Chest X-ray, AP view. Patient: 55 years old, sex M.
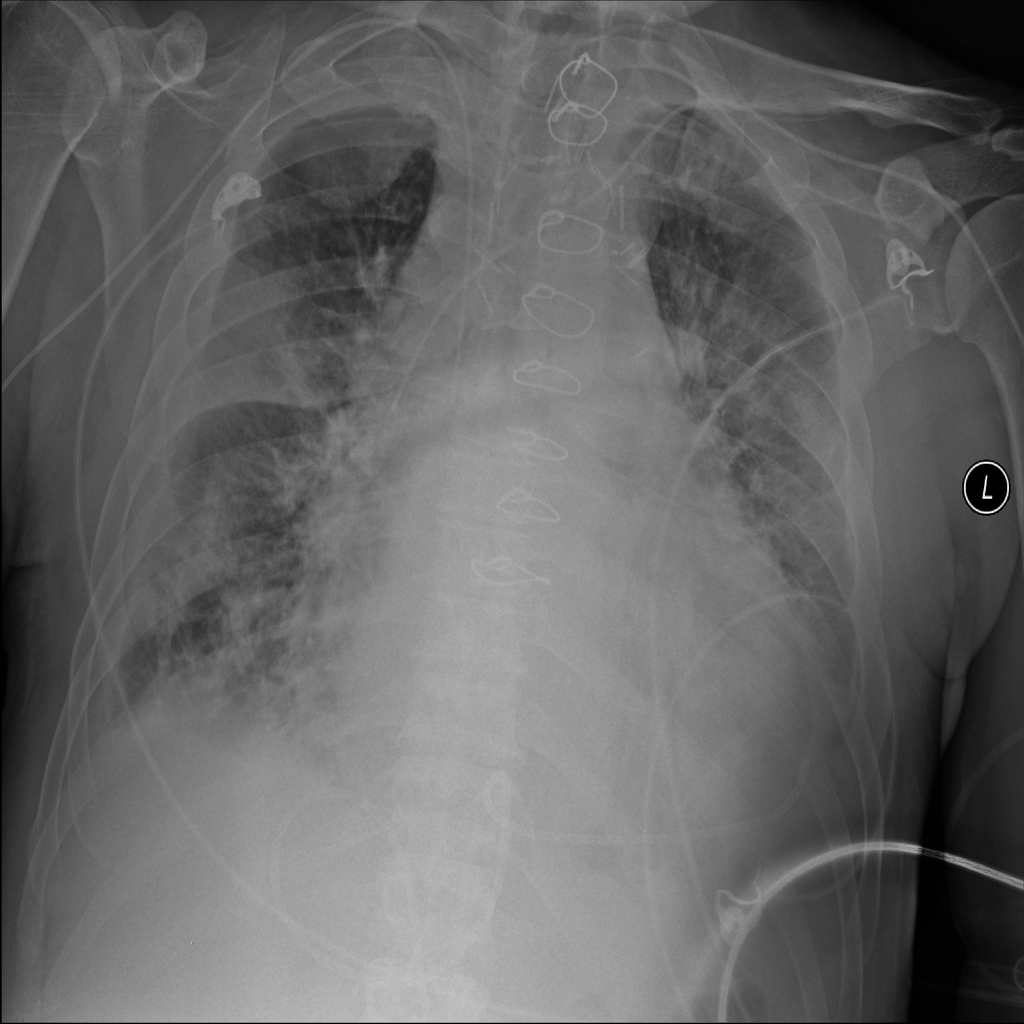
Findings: Effusion, Infiltration